Question: I am using RStudio server (Version 0.98.994) and dplyr (See session infor below). But print tbl_df object cannot fit the screen. There are always more characters at the end of each row (See red line at the scroonshot)

I have checked browsers: print tbl_df object is working for Firefox without zooming, but not for Chrome and Internet Explorer. The browser history are clean before checking.
Thanks for any suggestions to fix it.
'''
> sessionInfo()
R version 3.1.1 (2014-07-10)
Platform: x86_64-unknown-linux-gnu (64-bit)
locale:
[1] LC_CTYPE=en_US.UTF-8 LC_NUMERIC=C LC_TIME=C LC_COLLATE=C LC_MONETARY=C LC_MESSAGES=C
[7] LC_PAPER=C LC_NAME=C LC_ADDRESS=C LC_TELEPHONE=C LC_MEASUREMENT=C LC_IDENTIFICATION=C
attached base packages:
[1] stats graphics grDevices utils datasets methods base
other attached packages:
[1] hflights_0.1 dplyr_0.4.1.9000
loaded via a namespace (and not attached):
[1] DBI_0.3.1 Rcpp_0.11.3 assertthat_0.1 magrittr_1.5 parallel_3.1.1 tools_3.1.1
'''
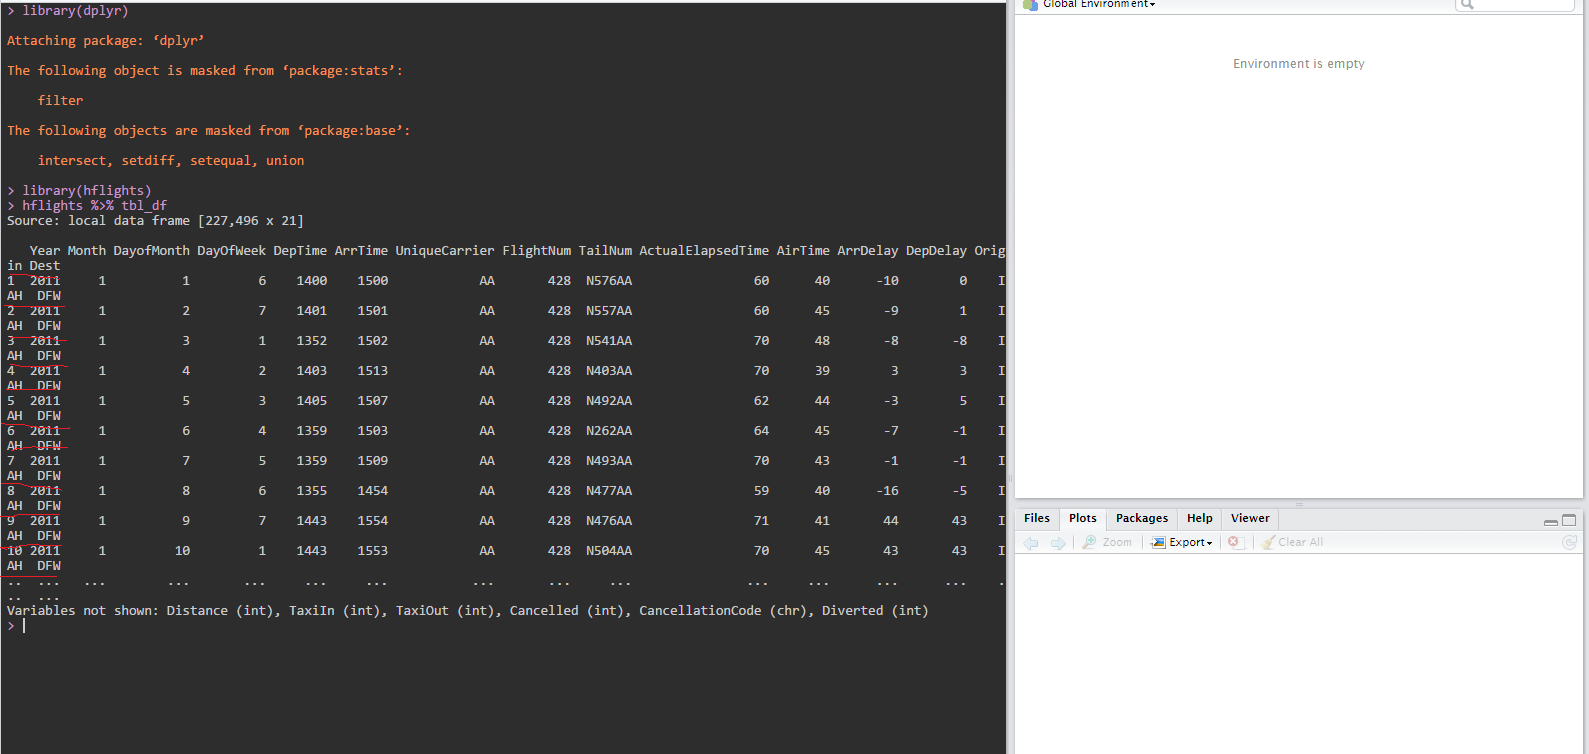
Answer: This looks like it might just be a result of the 'tbl_df' print method, which truncates the first column even further when the space is very tight.
Here's the snippet from 'dplyr:::trunc_mat', which is used in 'dplyr:::print.tbl_df'
'''
...
rownames(df) <- NULL
is_list <- vapply(df, is.list, logical(1))
df[is_list] <- lapply(df[is_list], function(x) vapply(x,
obj_type, character(1)))
mat <- format(df, justify = "left")
width <- width %||% getOption("dplyr.width", NULL) %||% getOption("width")
values <- c(format(rownames(mat))[[1]], unlist(mat[1, ]))
names <- c("", colnames(mat))
w <- pmax(nchar(values), nchar(names))
cumw <- cumsum(w + 1)
too_wide <- cumw[-1] > width
if (all(too_wide)) {
too_wide[1] <- FALSE
df[[1]] <- substr(df[[1]], 1, width)
}
...
'''
You could probably adjust one or more of the arguments to 'trunc_mat()' and 'print.tbl_df()', or try printing the table using a different print method.
You can also try adjusting the dplyr print options, which are something like
'''
> grep("dplyr", names(options()), value=TRUE)
[1] "dplyr.print_max" "dplyr.print_min" "dplyr.strict_sql"
'''